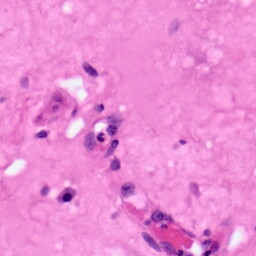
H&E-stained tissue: Pancreatic